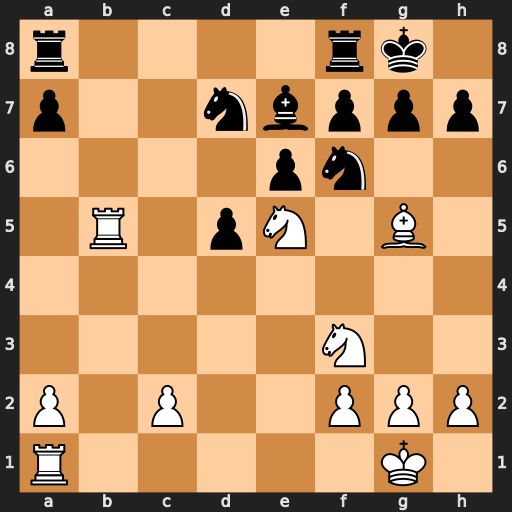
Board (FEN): r4rk1/p2nbppp/4pn2/1R1pN1B1/8/5N2/P1P2PPP/R5K1
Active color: w
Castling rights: -
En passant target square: -
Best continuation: Nxd7 Nxd7 Bxe7